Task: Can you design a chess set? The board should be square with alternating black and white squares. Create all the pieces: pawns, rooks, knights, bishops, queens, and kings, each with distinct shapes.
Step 2659:
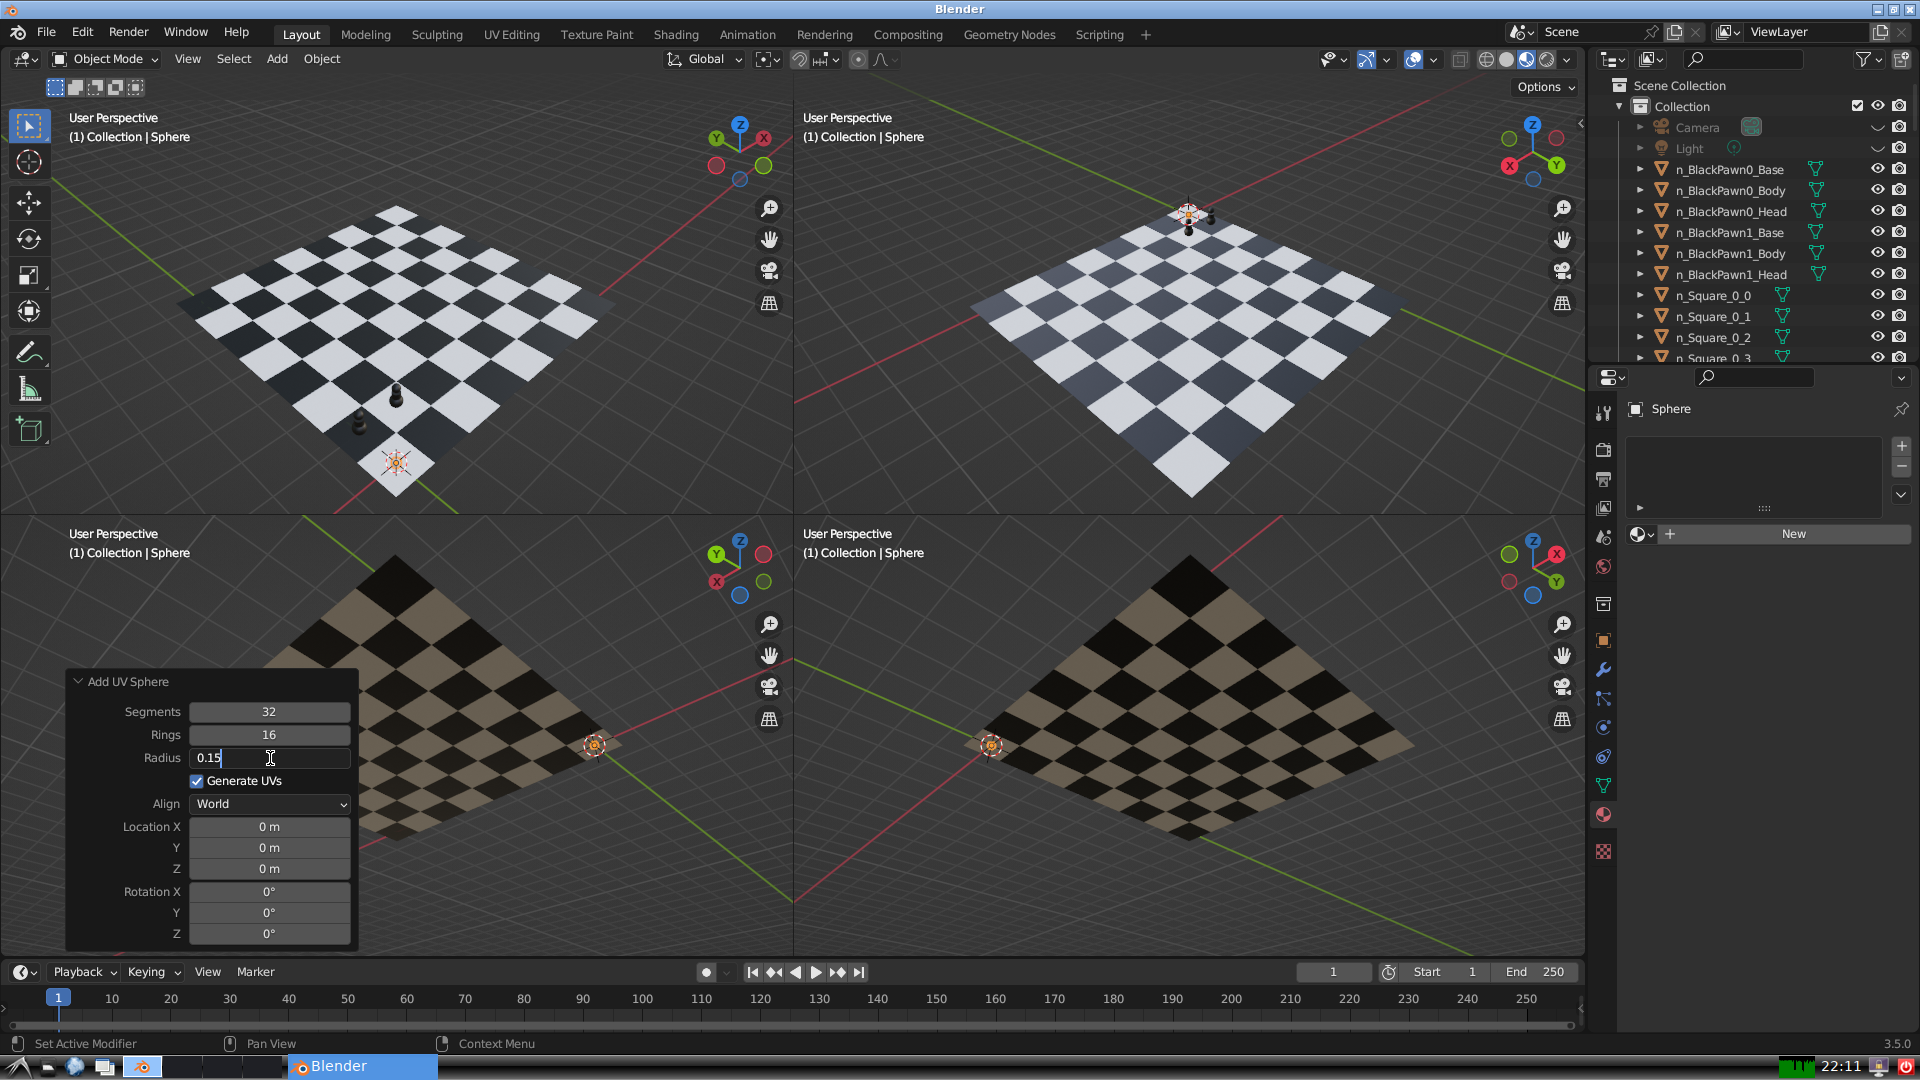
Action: {"key_press": ['Return']}